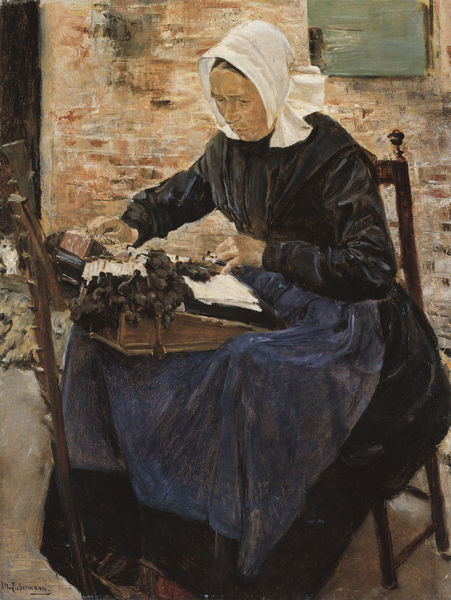
Titel: Holländische Klöpplerin
Künstler: Max Liebermann
Standort: Hamburg
Institution: Kunsthalle
Schlagwörter: blau, dunkel, feder, gemälde, hand, schatten, schurz, vogel, weiß, grün, sitzen, fenster, frankreich, frau, grau, haar, hell, holz, kleid, licht, nase, schwarz, stuhl, tür, dame, haus, rot, tiere, tuch, haube, malerei, rock, alt, wand, alte, arme, falten, federn, gesicht, kleidung, mensch, spitze, bildnis, holland, holzstuhl, hände, niederlande, portrait, porträt, öl, pastos, boden, gewand, realismus, sitzend, stickerei, stoff, blatt, pflanze, arbeit, genre, huf, schürze, sommer, papier, gans, lehne, genrebild, genremalerei, naturalismus, arbeiten, bäuerin, hart, mauer, ziegel, farbe, tag, backstein, hof, van gogh, moment, ölgemälde, sitzende, draussen, handarbeit, kopftuch, nähen, wolle, freizeit, realistisch, ernst, lesen, faden, gestell, konzentriert, sticken, schoß, knie, konzentration, katze, fensterladen, innenhof, courbet, buch, hauswand, kniee, revolution, scharz, kittel, hausfrau, häubchen, kunst, ölmalerei, liebermann, stift, tracht, schreibmaschine, bürste, ziegelsteine, ziegelwand, backsteinmauer, leibl, versunken, schreiben, stall, huhn, rupfen, hausarbeit, miniatur, vertieft, weben, lade, farbigkeit, spinnen, fesnter, webstuhl, bauersfrau, backsteine, ziegelmauer, ziegelstein, ziegelsteinmauer, hog, hecheln, blaue, millet, naturgetreu, uhde, hausmauer, handarbeiten, schwazr, klöppel, arbeiterin, fensterlade, flachs, kleis, wippend, klöppeln, pasthos, leibl-kreis, hofg, rehmen, tiier, verhermt, ziegelü, ar, böa